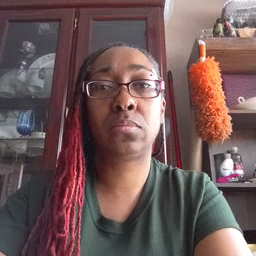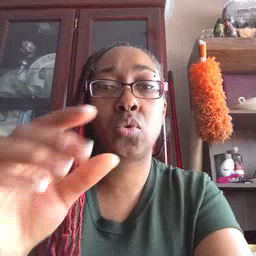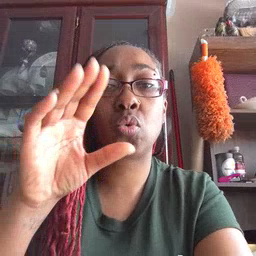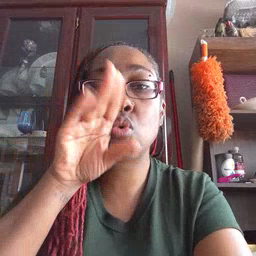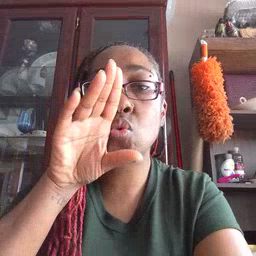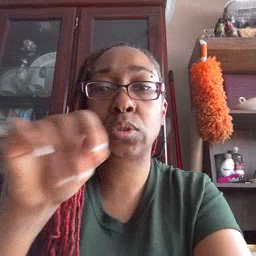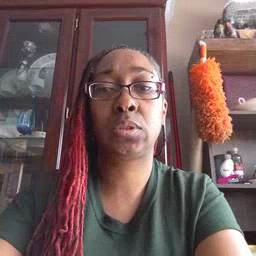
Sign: goose